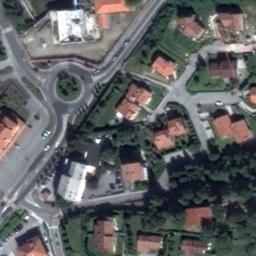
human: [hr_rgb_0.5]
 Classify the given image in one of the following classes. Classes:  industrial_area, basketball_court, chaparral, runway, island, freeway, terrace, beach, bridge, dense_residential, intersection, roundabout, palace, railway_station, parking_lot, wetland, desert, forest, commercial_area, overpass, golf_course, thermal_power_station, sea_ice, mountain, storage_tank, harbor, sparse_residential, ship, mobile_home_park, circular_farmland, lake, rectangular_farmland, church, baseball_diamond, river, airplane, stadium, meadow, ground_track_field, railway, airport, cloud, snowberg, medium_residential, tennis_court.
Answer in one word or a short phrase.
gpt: roundabout